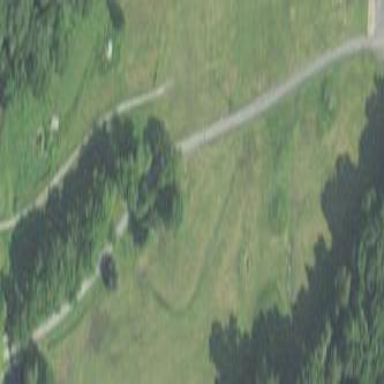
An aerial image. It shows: Paved area designated for golf carts.